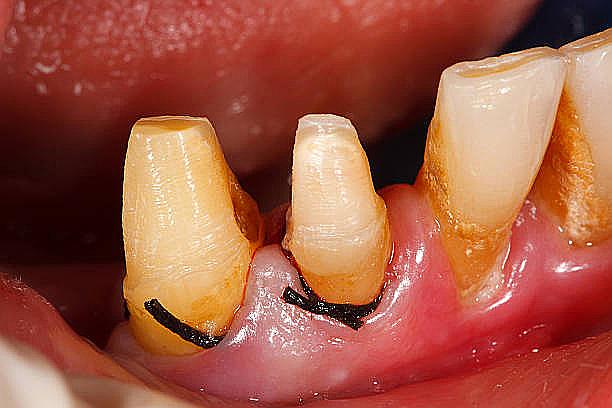
Condition: Calculus